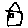
Label: house